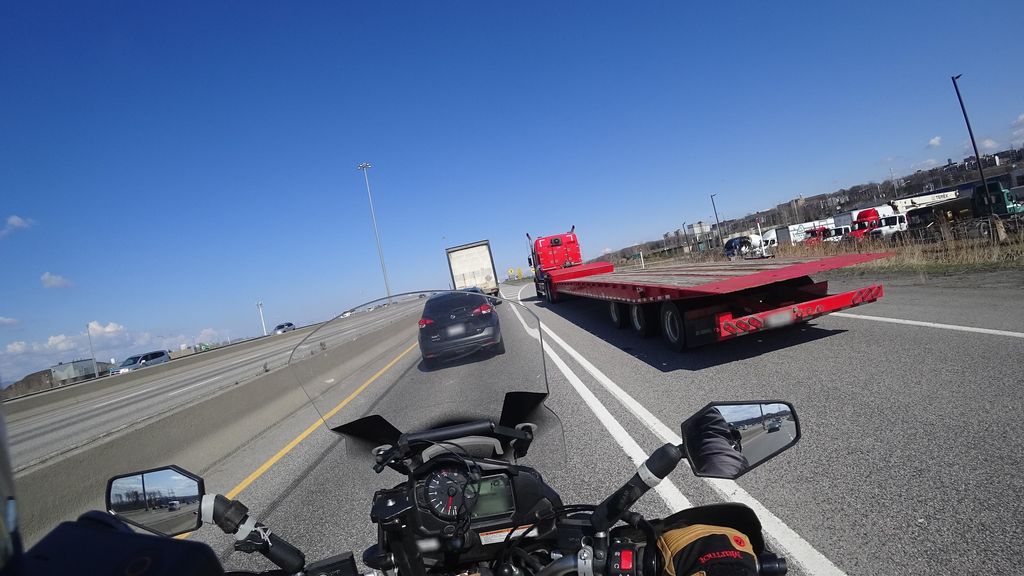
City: quebec_city